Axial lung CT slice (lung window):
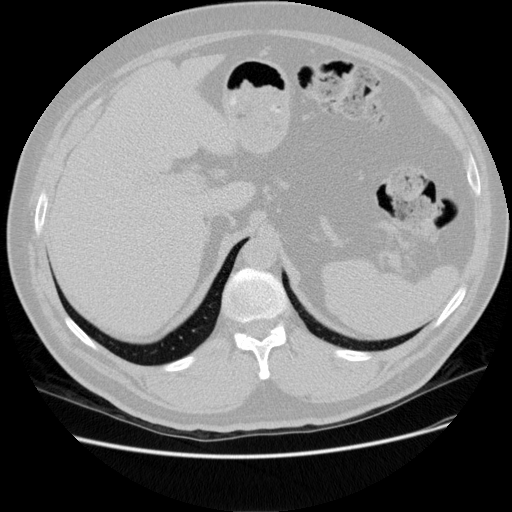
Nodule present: no